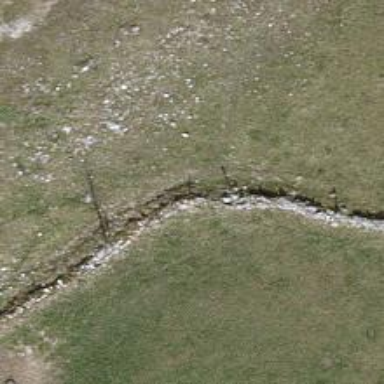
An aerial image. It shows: Wall barrier.